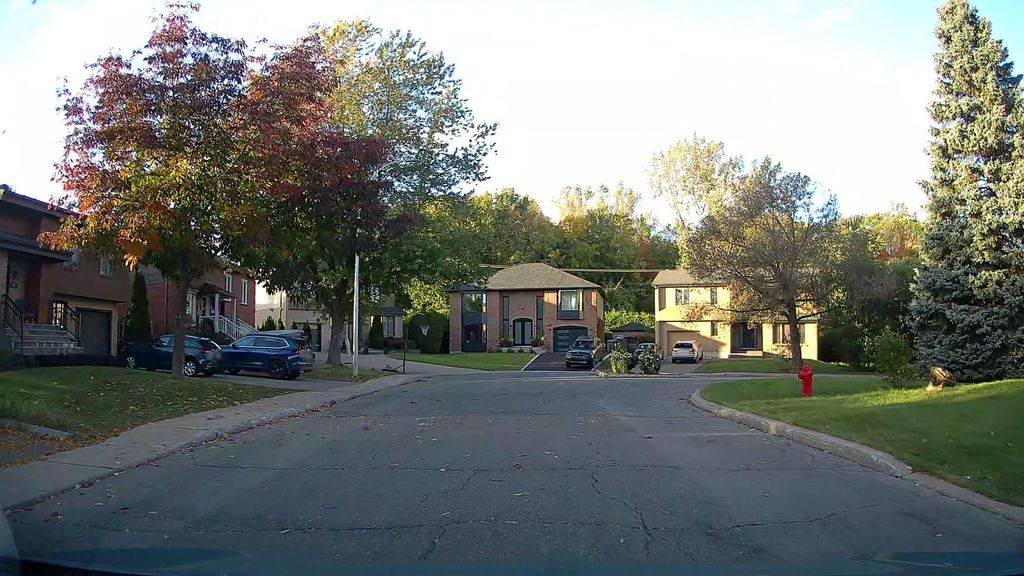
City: montreal